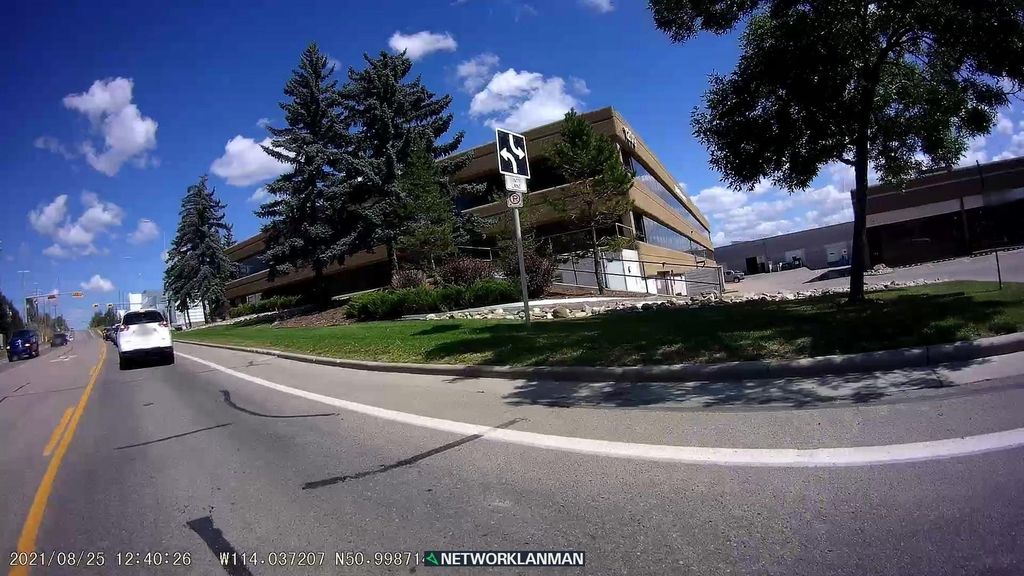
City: calgary